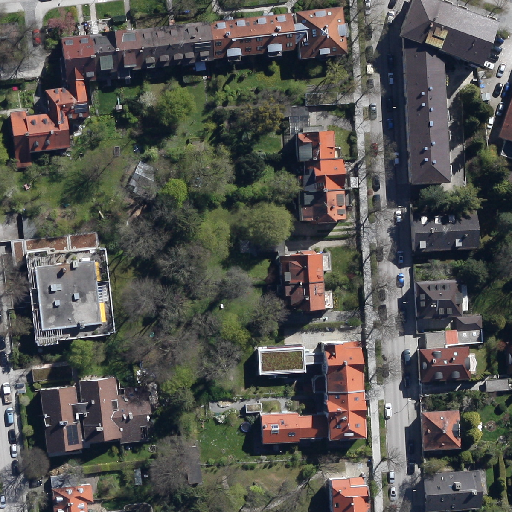
Referring expression: car